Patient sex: M
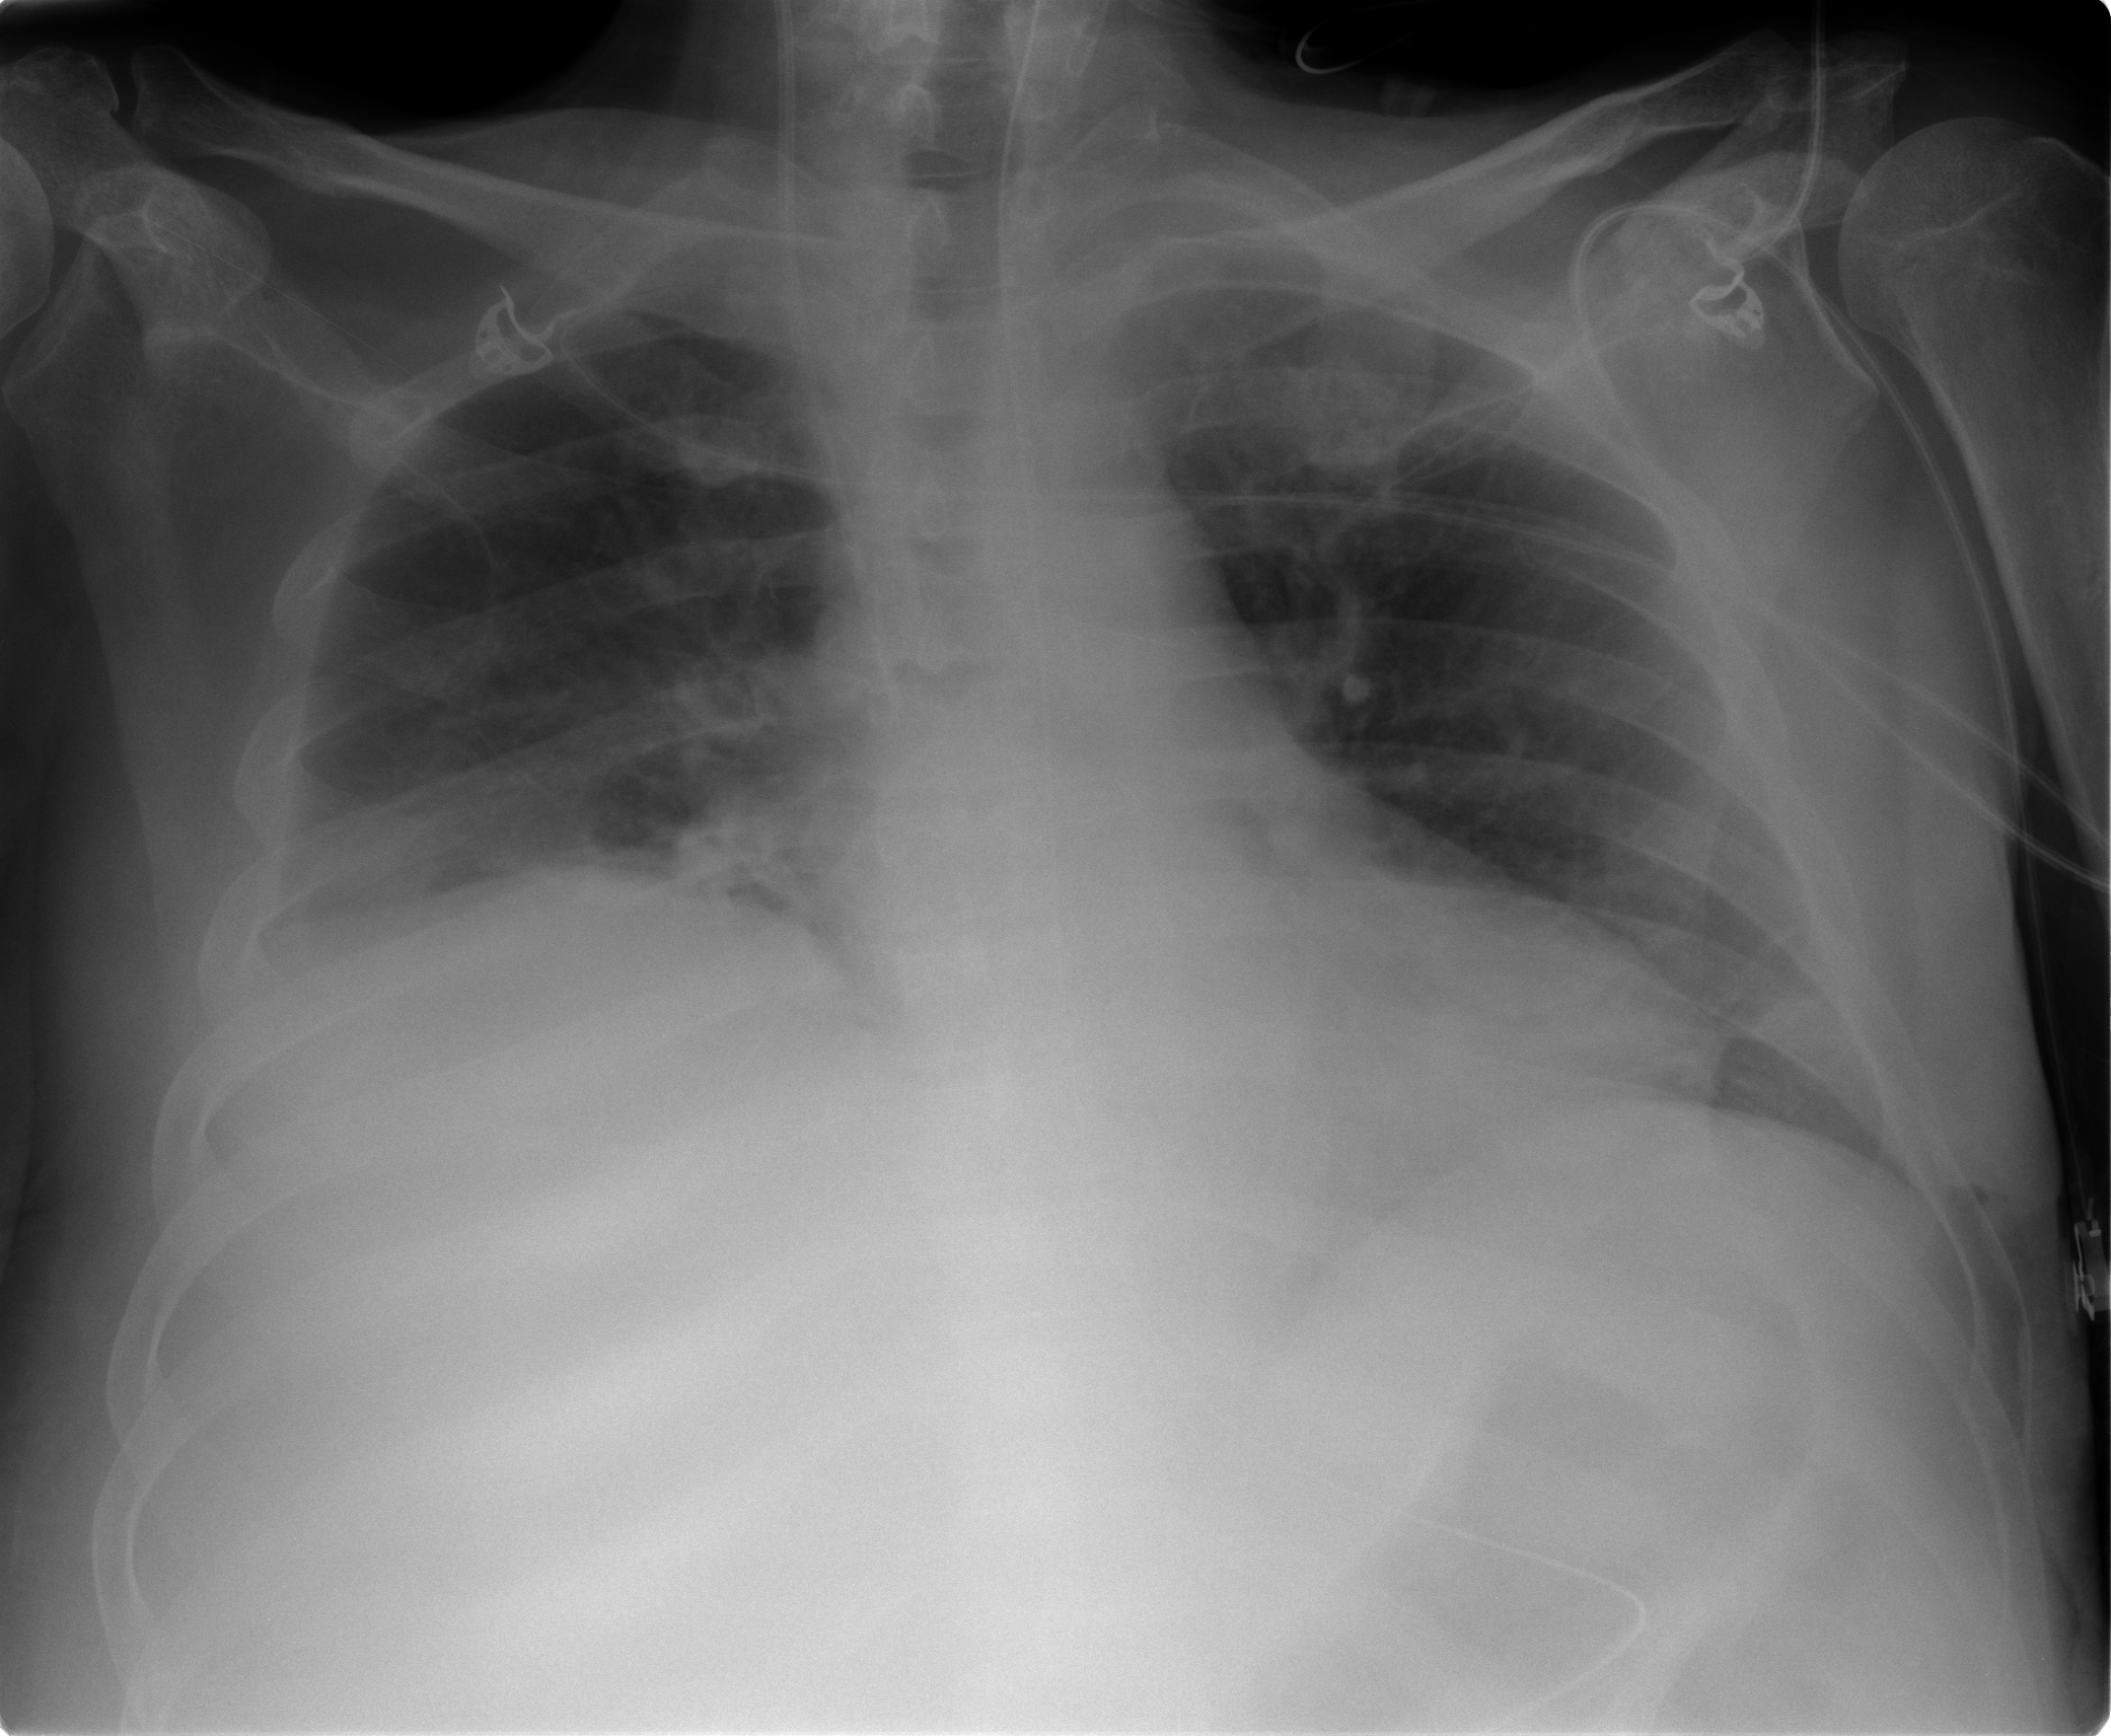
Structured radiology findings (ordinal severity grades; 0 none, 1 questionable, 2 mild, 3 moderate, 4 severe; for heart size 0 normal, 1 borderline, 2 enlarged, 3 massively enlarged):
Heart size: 2
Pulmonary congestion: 0
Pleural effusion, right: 2
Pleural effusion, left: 0
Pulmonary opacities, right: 0
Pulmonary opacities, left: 0
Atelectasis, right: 2
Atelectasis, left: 0